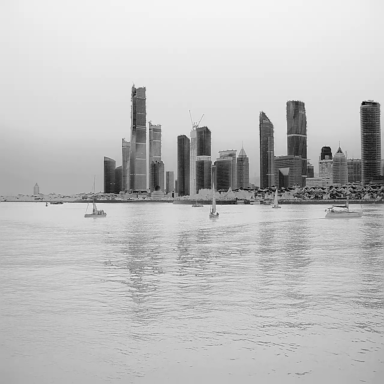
There are seven objects shown in the infrared image, including six sailboats, and a container_ship.